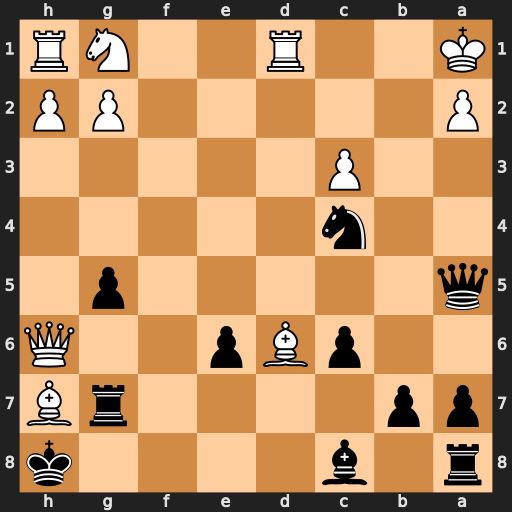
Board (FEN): r1b4k/pp4rB/2pBp2Q/q5p1/2n5/2P5/P5PP/K2R2NR
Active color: b
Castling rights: -
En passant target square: -
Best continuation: Qxc3+ Kb1 Qb2#